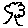
Label: tree